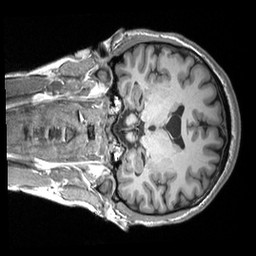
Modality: T1w
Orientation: coronal
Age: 23
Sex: female
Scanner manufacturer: siemens
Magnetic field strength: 3 T
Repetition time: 2.53 s
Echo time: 0.00298 s